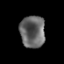
Tissue: prostate
Cell type: T cells
Senescence score: 0.3578
Nuclear area (px): 783
Mean DAPI intensity: 102.457